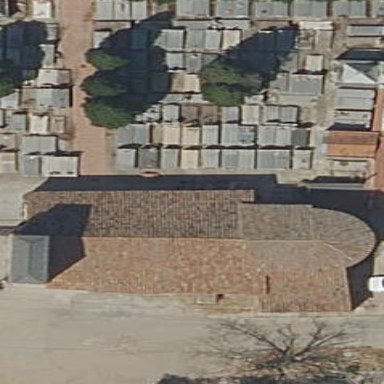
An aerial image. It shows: Church which is place of worship.